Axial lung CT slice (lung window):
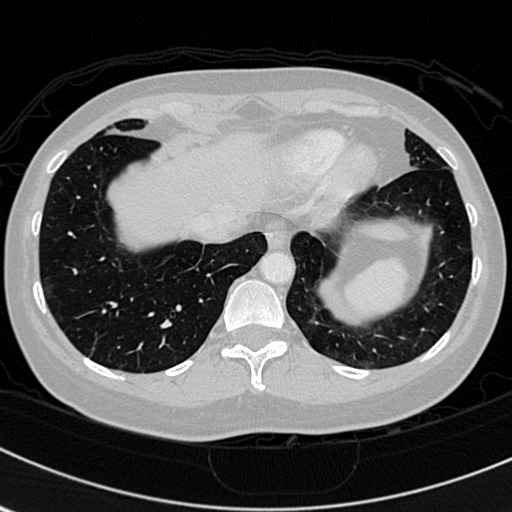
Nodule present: no